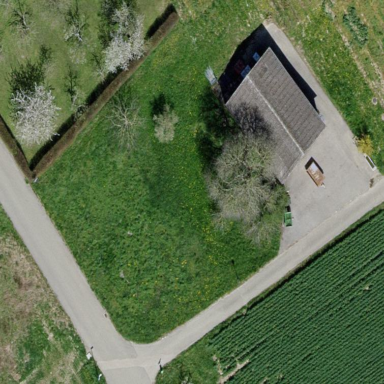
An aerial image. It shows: Farmyard area.